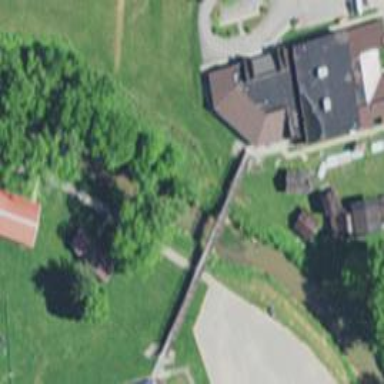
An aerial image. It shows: Footway bridge.